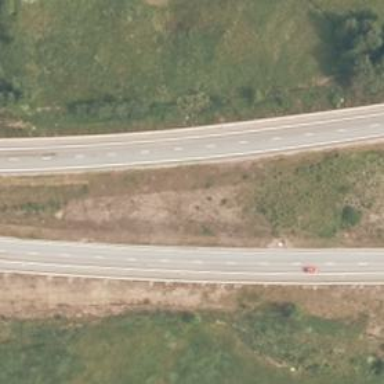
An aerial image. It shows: Asphalt motorway.